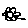
Label: flower